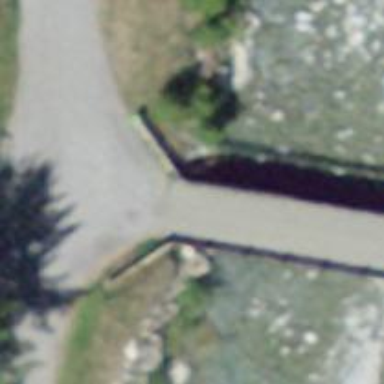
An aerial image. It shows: Residential road with bridge.